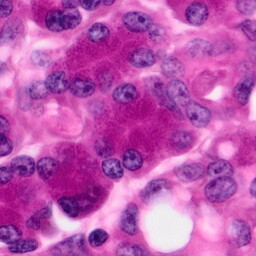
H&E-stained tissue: Pancreatic